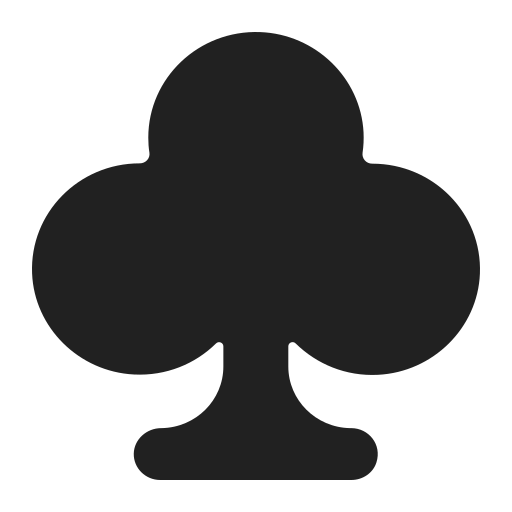
club suit high contrast